Question: I'm supporting an "old" mobile application on the WM6 platform. We recently had to upgrade to new devices because the old device isn't available anymore. This also meant to upgrade from WM6.1 to WM6.5, and also from .NET CF 2.0 to 3.5.
The main problem with this application is the constant memory pressure (OutOfMemoryExceptions). I did try to fix memory leaks, and also optimized certain code for memory consumption. However, on the new device the whole situation is much worse than on the older. I understand that there is a 32MB virtual memory limit for each process, regardless of how much physical memory is available (<URL>.
I used <URL>. We lost another 3MB by switching to the new device.

It seems that the application is suffering the "DLL crunch" problem, where some third party DLLs occupy virtual memory addresses on the right hand side (highest addresses). Note: The blue bar on the left is occupied by the .exe, I was able to eliminate that using <URL>.
So here is my question: How can I identify what DLLs are occupying my address space? I tried eMScript which gives a list with all DLLs and theire addresses, but not the ones on the right of the red bar (shared DLLs).
And are there any general recommendations or hints on how to reduce this amount of lost address space? Someone recommended to use a "reduced graphics driver", but I'm not yet convinced this would be addressing the right issue.
The new device is Motorola MC65, in case this is relevant.
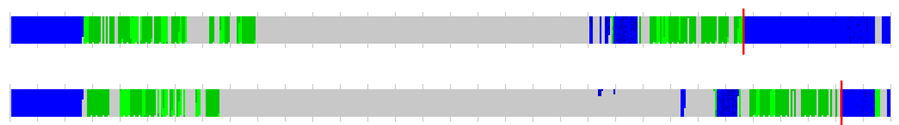
Answer: To improve the memory available to .NET CF applications, you can implement the trick explained in the article <URL>:
. This can help your free some memory in your 32MB slot.
Other relevant articles are :
- <URL>